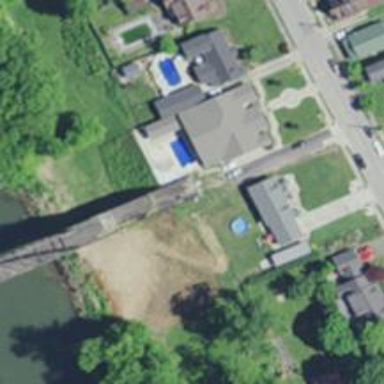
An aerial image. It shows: Residential road with bridge.